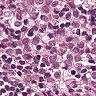
Metastatic tissue present: yes